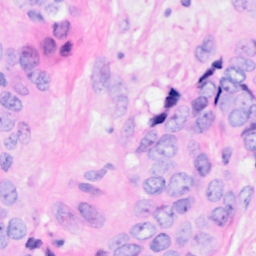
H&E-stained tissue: Breast